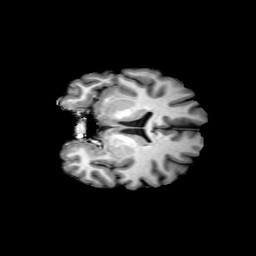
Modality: T1w
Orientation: coronal
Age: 42
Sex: female
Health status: ill